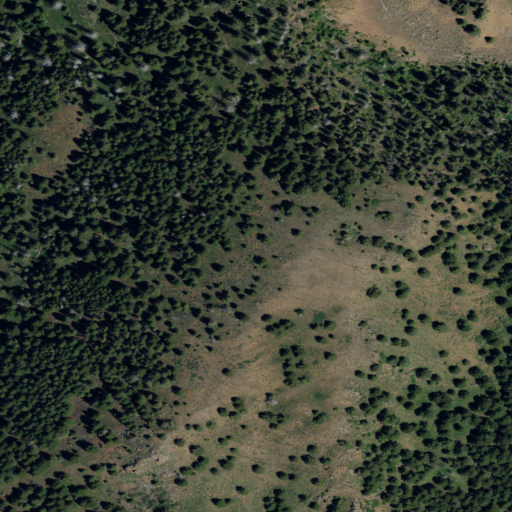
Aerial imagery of mountain in Idaho named Castle Peak containing evergreen forest, shrub, and grassland